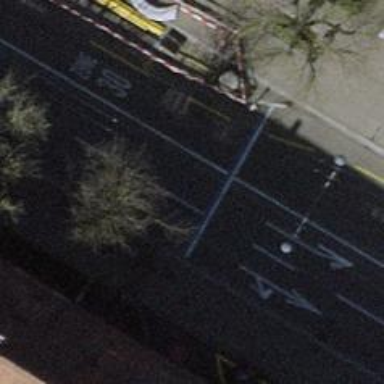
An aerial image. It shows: Residential road with asphalt surface and separate sidewalk. Trolley wires are present along the road.